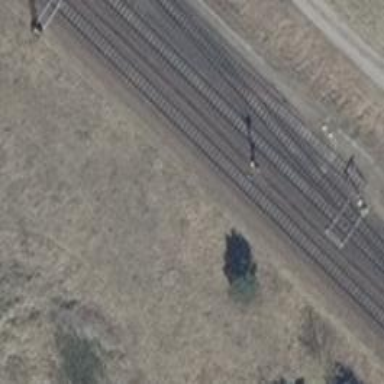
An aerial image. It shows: Railway signal.